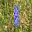
Label: 1